Interaction volume radius: 5 \u00c5
Interaction volume height: 15 \u00c5
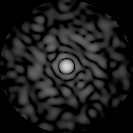
Disorder parameter: 0.8086